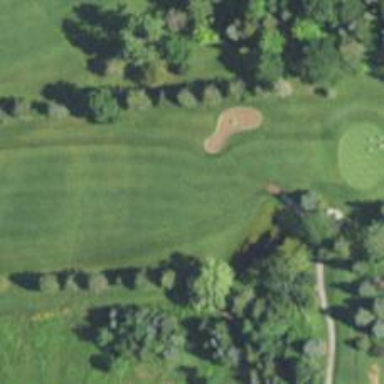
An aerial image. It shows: Golf hole.